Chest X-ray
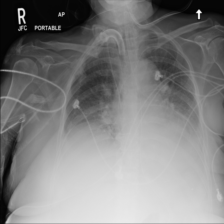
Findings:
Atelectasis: positive
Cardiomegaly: negative
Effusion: positive
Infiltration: negative
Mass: negative
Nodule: negative
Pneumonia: negative
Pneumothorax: negative
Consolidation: negative
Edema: negative
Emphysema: negative
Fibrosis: negative
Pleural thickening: negative
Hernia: negative